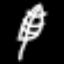
Label: leaf